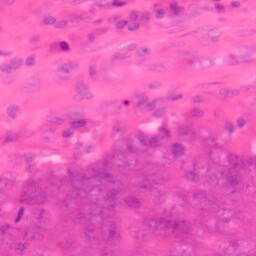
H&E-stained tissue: Colon